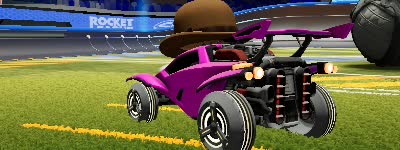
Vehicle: octane